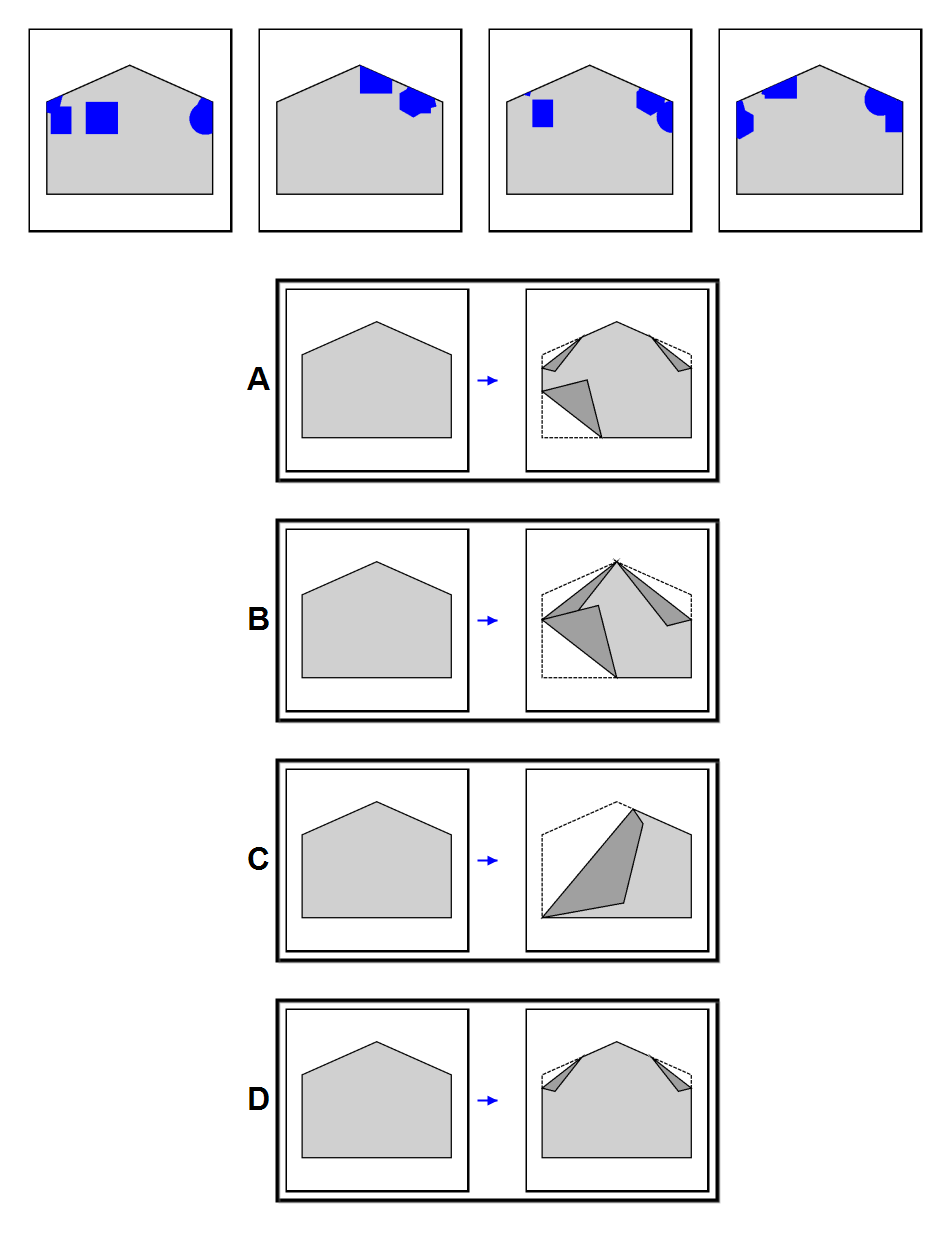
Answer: D